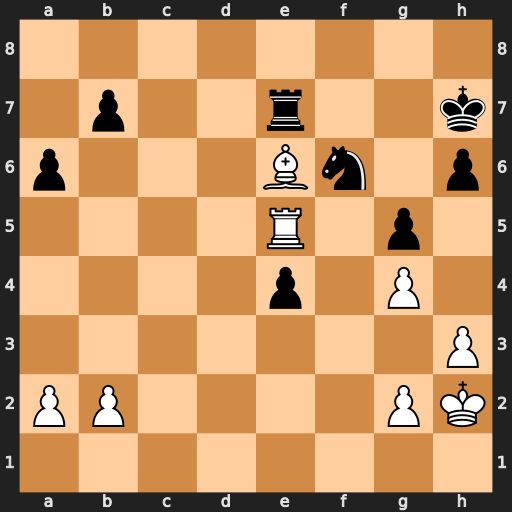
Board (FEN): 8/1p2r2k/p3Bn1p/4R1p1/4p1P1/7P/PP4PK/8
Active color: w
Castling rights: -
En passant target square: -
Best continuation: Bf5+ Kh8 Rxe7